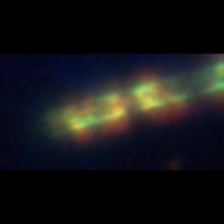
Taxon: Chaetoceros
Group: Diatoms